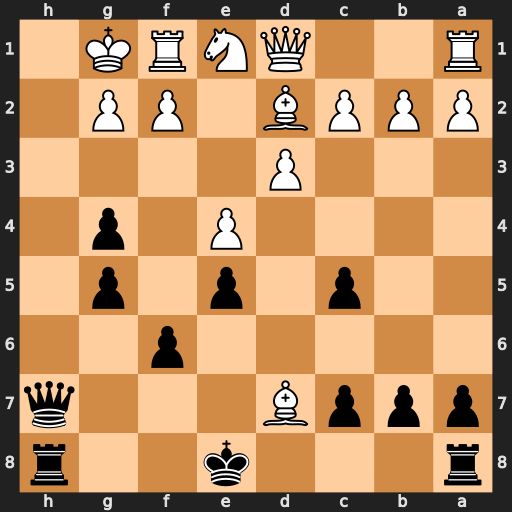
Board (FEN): r3k2r/pppB3q/5p2/2p1p1p1/4P1p1/3P4/PPPB1PP1/R2QNRK1
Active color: b
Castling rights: kq
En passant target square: -
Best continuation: Qxd7 f4 Qd4+ Rf2 g3